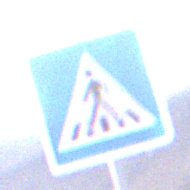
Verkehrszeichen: FussgaengerueberwegRechts
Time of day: Dusk
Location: Outdoor (Nature)
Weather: Clear
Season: NotSpecified
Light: Natural